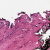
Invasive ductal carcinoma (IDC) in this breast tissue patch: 0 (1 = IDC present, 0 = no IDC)